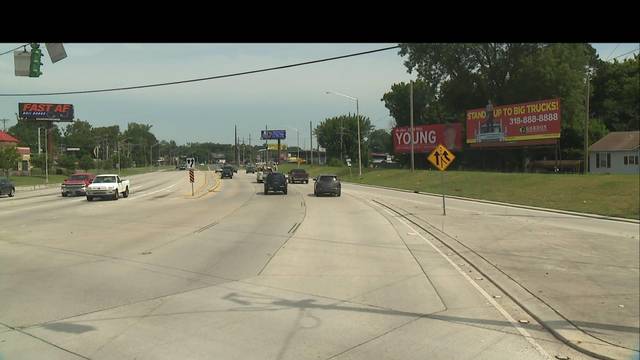
Region: United States
Coordinates: 32.48, -93.722